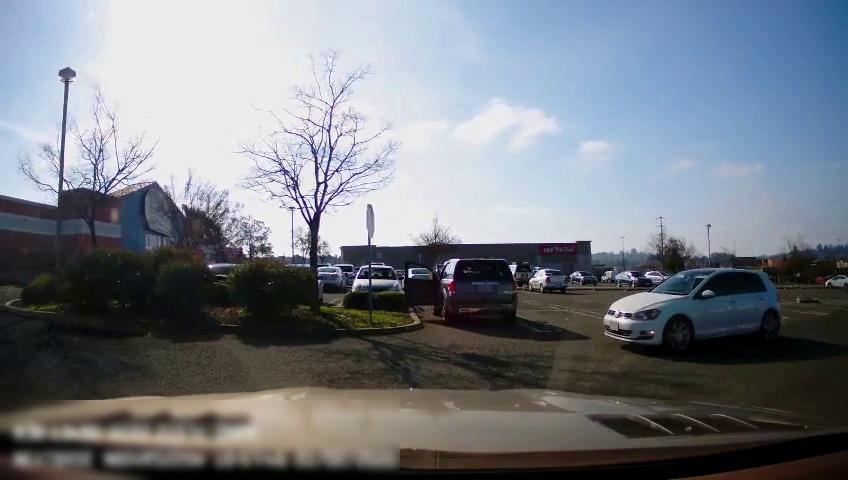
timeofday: Day
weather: Sunny
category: Drivable Space
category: Vehicles | Car
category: Vehicles | Car
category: Vehicles | SUV
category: Vehicles | Car